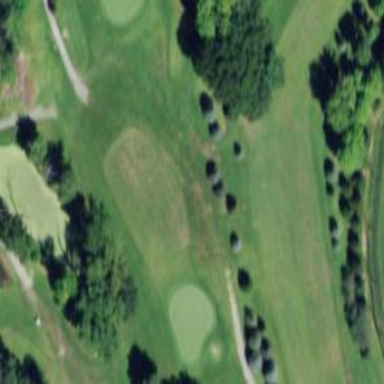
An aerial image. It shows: Golf pitch.